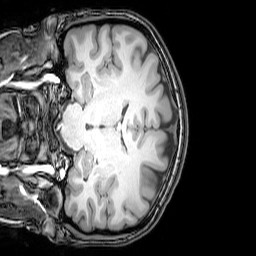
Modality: T1w
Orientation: coronal
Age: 22
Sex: female
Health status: healthy
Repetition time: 0.081 s
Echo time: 0.037 s